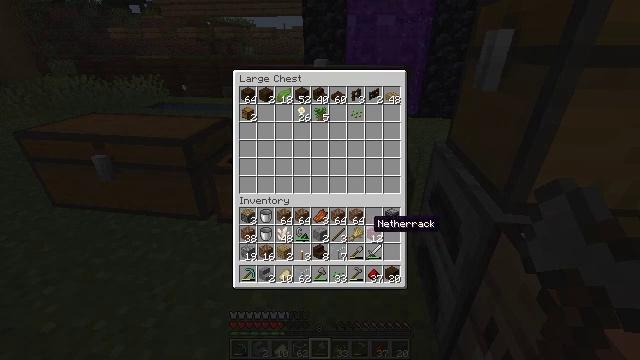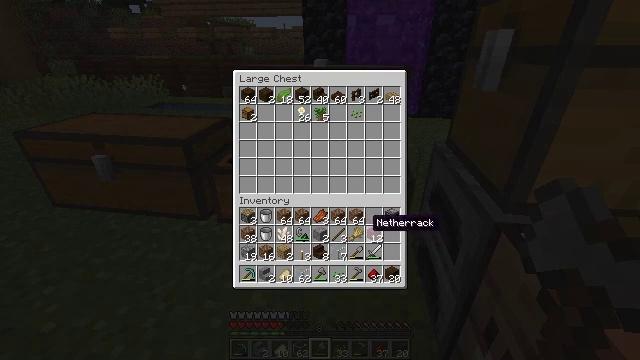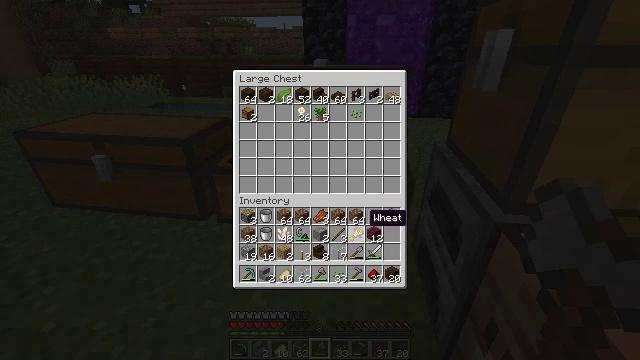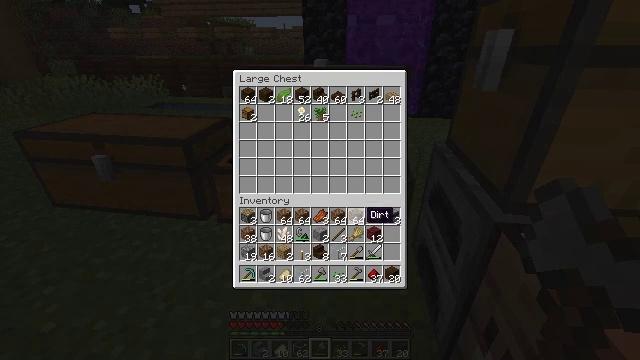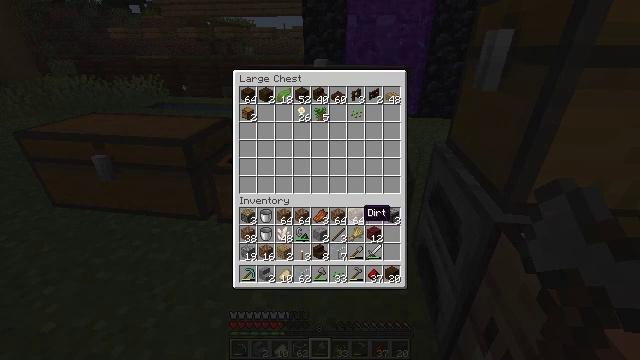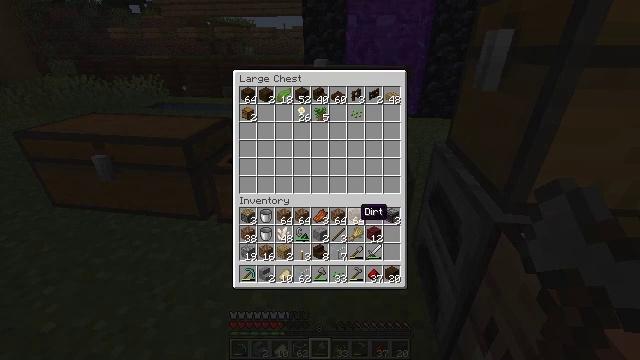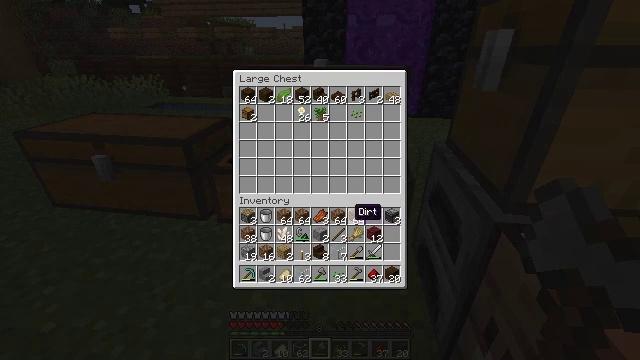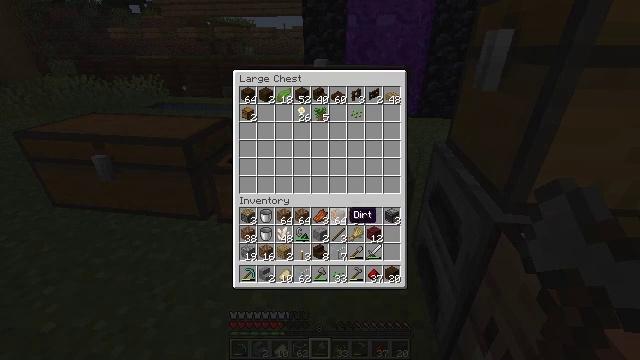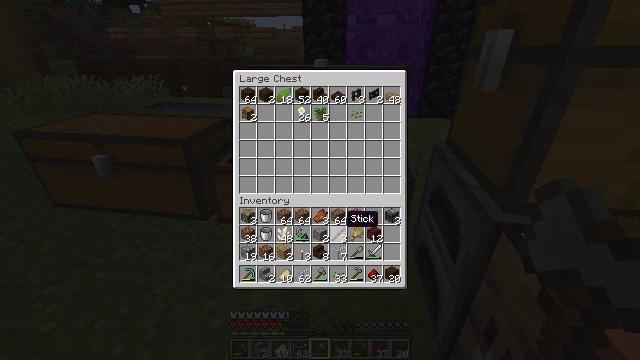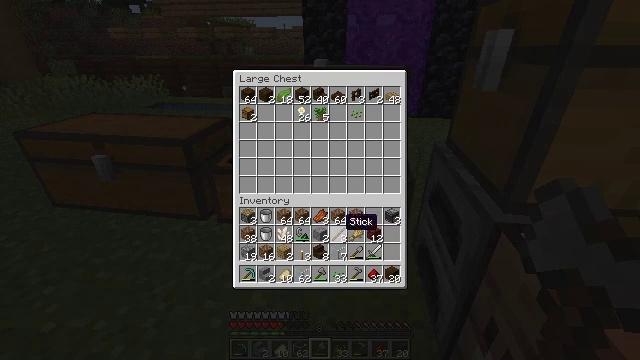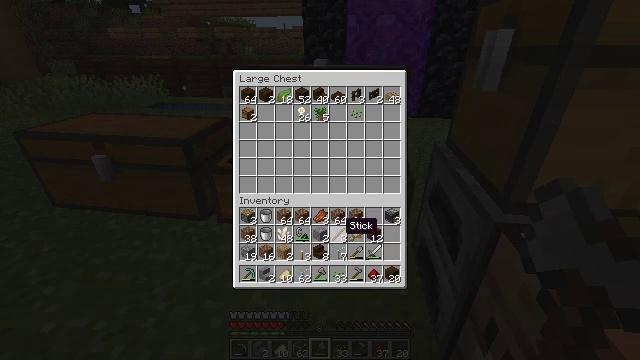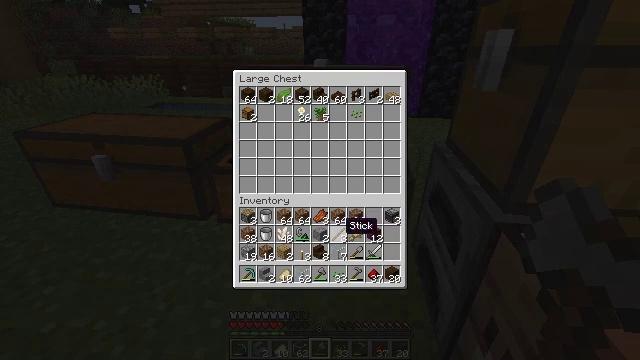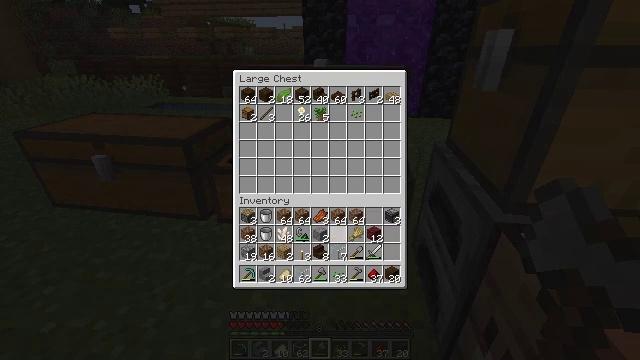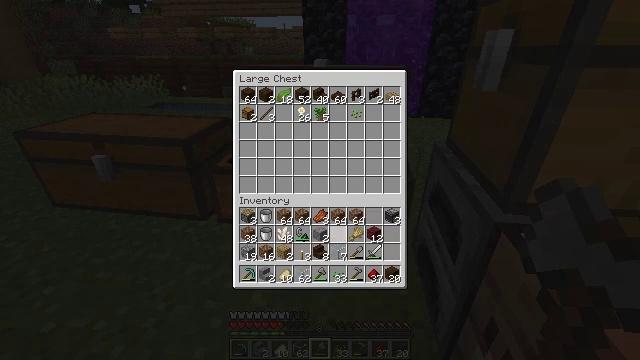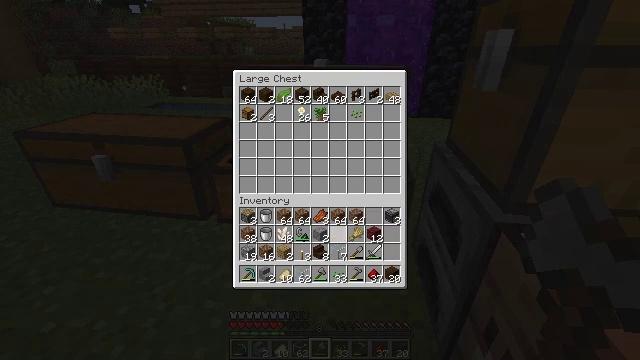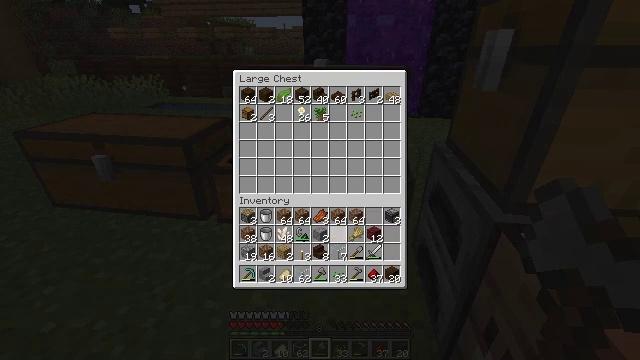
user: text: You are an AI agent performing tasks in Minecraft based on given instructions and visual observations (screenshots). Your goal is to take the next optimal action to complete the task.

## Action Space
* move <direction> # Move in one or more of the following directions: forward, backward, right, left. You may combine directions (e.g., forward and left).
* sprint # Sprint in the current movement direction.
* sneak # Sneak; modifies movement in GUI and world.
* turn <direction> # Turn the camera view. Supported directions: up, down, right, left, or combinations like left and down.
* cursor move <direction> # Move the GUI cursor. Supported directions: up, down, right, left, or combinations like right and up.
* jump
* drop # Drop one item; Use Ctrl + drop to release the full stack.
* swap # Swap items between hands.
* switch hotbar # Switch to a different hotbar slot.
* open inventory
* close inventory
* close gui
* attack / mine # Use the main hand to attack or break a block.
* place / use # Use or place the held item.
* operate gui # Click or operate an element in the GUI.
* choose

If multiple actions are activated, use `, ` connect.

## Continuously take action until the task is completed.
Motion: motion action
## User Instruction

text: Put dark oak planks in the grid to craft a dark oak trapdoor.
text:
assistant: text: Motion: sneak
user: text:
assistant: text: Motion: sneak
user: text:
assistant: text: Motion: sneak
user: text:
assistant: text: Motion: sneak
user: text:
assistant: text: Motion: sneak
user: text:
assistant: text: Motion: sneak
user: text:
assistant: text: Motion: sneak
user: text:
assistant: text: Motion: sneak
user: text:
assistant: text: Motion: sneak
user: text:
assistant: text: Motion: sneak
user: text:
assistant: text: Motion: sneak
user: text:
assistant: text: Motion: sneak, attack / mine
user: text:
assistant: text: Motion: sneak, attack / mine
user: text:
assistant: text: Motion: sneak, attack / mine
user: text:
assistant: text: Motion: sneak
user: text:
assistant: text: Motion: sneak
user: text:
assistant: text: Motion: sneak
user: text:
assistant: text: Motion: sneak
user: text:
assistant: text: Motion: sneak, attack / mine
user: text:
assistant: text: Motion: sneak, attack / mine
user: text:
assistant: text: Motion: sneak, attack / mine
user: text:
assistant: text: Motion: sneak
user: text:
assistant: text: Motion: sneak, turn left
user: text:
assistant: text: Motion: sneak, turn left
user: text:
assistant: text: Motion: sneak, turn left
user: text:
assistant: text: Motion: sneak, turn left
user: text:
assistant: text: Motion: sneak, turn left
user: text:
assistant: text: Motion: sneak
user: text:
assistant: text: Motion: sneak
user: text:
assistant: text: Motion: sneak